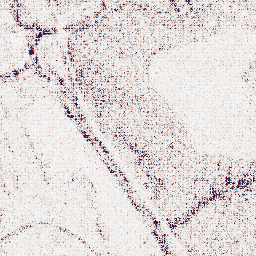
Category: wavelet
Decomposition family: wavelet_dwt
Decomposition parameters: wavelet: coif2
level: 1
Upsampling method: nearest
Upsampling parameters: scale: 2
Upsampling scale: 2